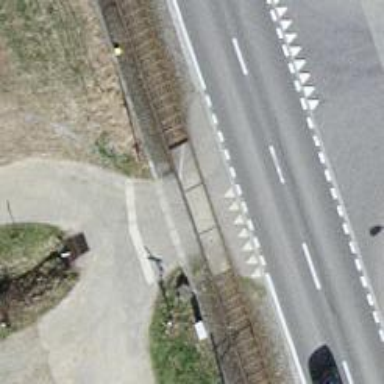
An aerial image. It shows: Railway level crossing.